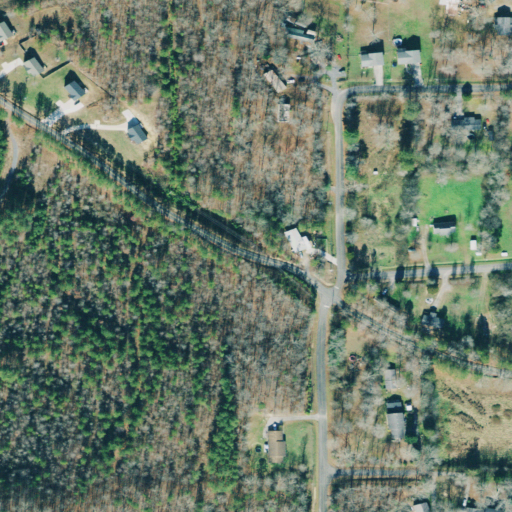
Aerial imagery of ridge(s) in Georgia named Cohutta Ridge containing deciduous forest, open development, low intensity development, evergreen forest, pasture, grassland, medium intensity development, and mixed forest